Question: thanks in advance to anyone who helps out. i am working on a web interface for a grading system (sat prep school.) i have the server passing back tests in a JSON object. The JSON object contains the test name along with its sections and questions per section (in other words, the test structure.)
for example a snippet of the JSON for a given test might look like the following:
'''
{"Section 1":[{"subject":"Writing","experimental":"0","manual_assign":"1","columns":"1","number":null,"difficulty":null,"answer":null}],"Section 2":[{"subject":"Critical Reading","experimental":"0","manual_assign":"0","columns":"4","number":"1","difficulty":"Easy","answer":"B"},...
'''
from the JSON object i need to build an HTML form where the questions in a given section are vertically ordered inputs. it should look like the following image:

i'm not sure what the best way to do this is. more specifically how do i get columns of inputs vertically ordered like in the image (considering that the number of questions can vary per section based on which test is being graded.) any help is very much appreciated!
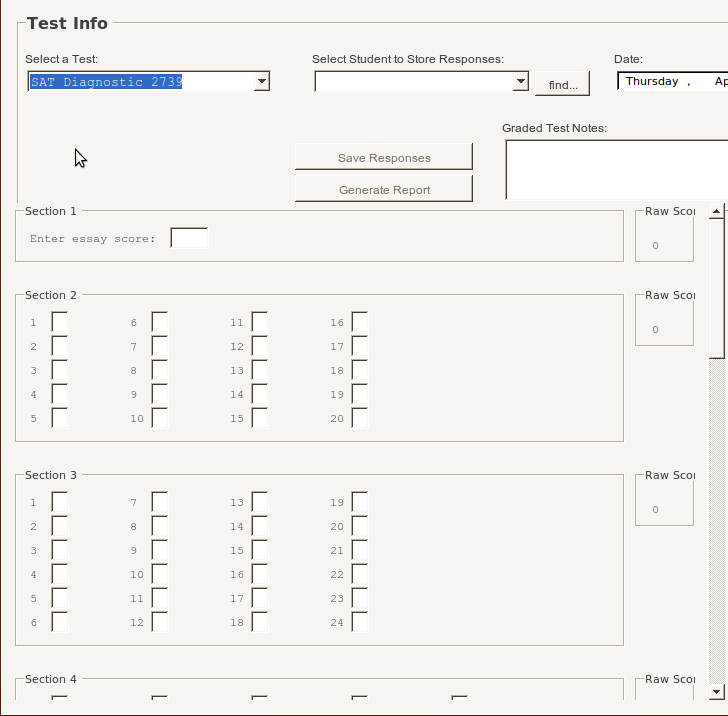
Answer: You might want to look at <URL>. It walks through a lot of different ways to use CSS to flexibly display lists in columns.